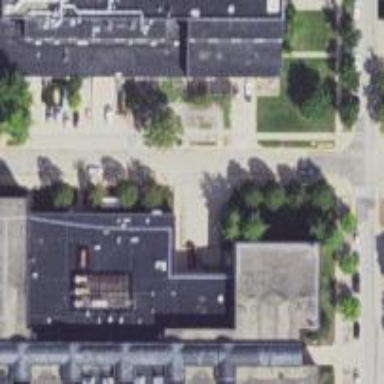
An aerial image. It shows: University building.